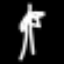
Label: palm tree